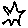
Label: star